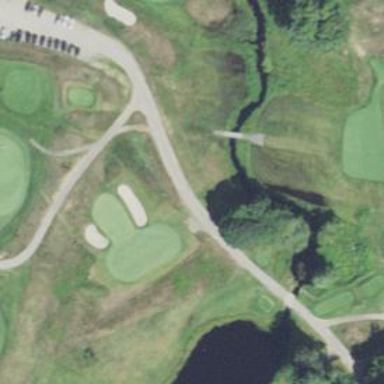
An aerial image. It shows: Service road used as golf cart path.